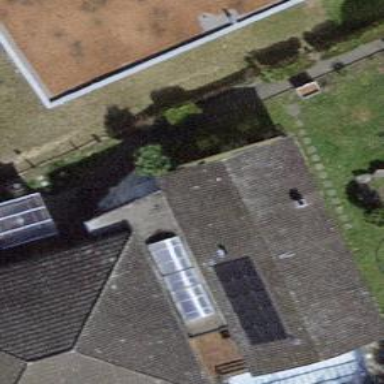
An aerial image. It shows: Building with tile roof.